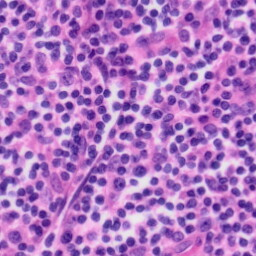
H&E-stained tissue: Tonsil